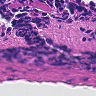
Metastatic tissue present: no